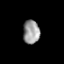
Tissue: prostate
Cell type: Fibroblasts
Senescence score: 0.6835
Nuclear area (px): 387
Mean DAPI intensity: 153.421